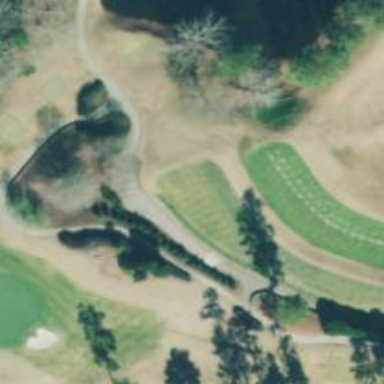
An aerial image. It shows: Path designated for golf carts.